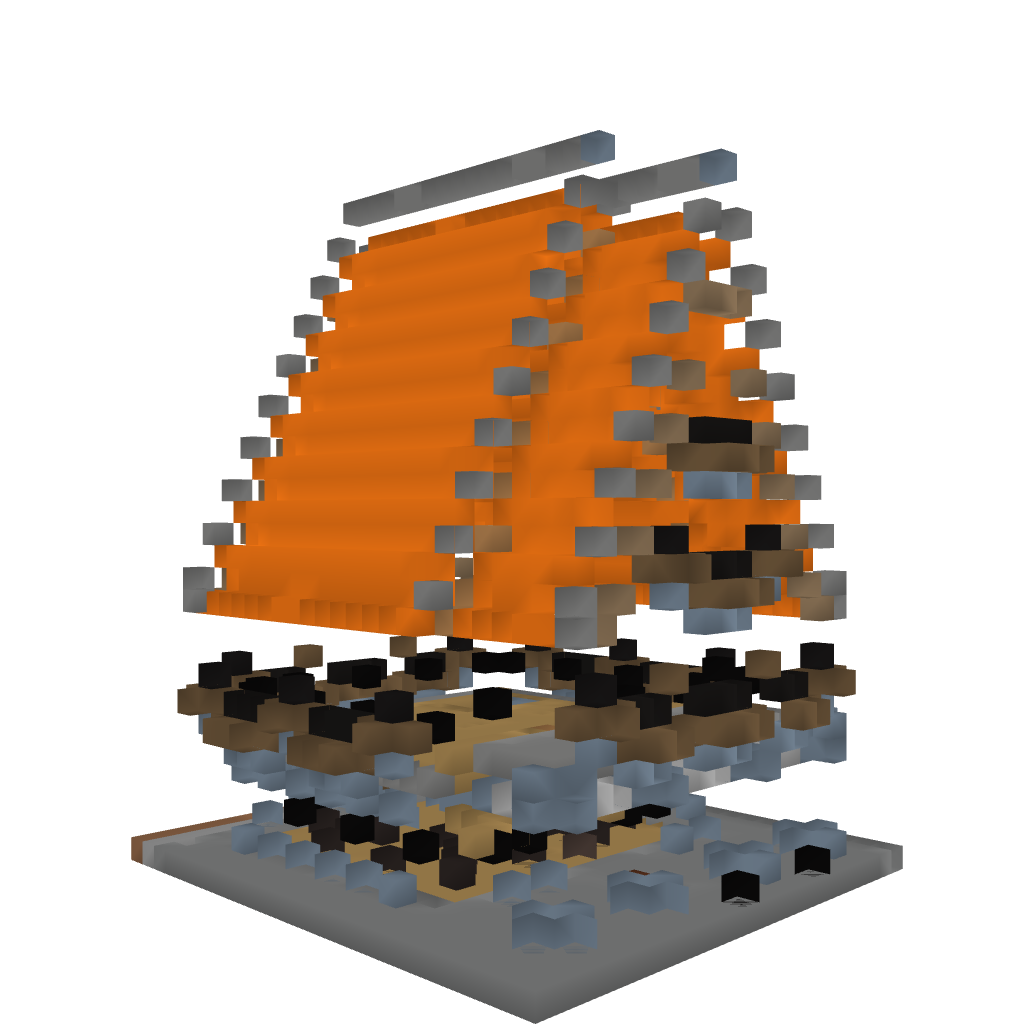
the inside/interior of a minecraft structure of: Medieval House 1